Question: Subsetted Properties are widely used in UML specification diagrams.
- -
A real-world example would be great
## Edit:
the following screenshot from UML specification 2.5(Beta)
# Could you please let me know what subset means in this diagram?

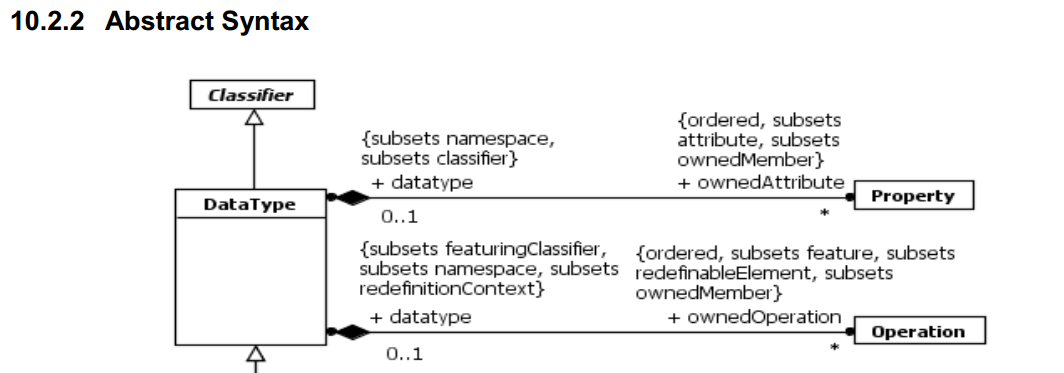
Answer: According to UML 2.4.1 specification, Subsetted Property references the properties of which this property is constrained to be a subset.
What do you mean by a real-world example ? UML specification is one of them I guess...
But you might find this kind of properties in all applicatioh where an Object is associatded to another and this association is redefined in the context of two of theirs subtypes.
For example, an 'Animal' class can be associated to a 'Limb' class. We can also define two classes 'Human' and 'Leg' extending respectively 'Animal' and 'Limb'. Finally we can associate 'Human' and 'Leg' which will be a redefinition of the preexisting association.

Hoping it helps,
BR